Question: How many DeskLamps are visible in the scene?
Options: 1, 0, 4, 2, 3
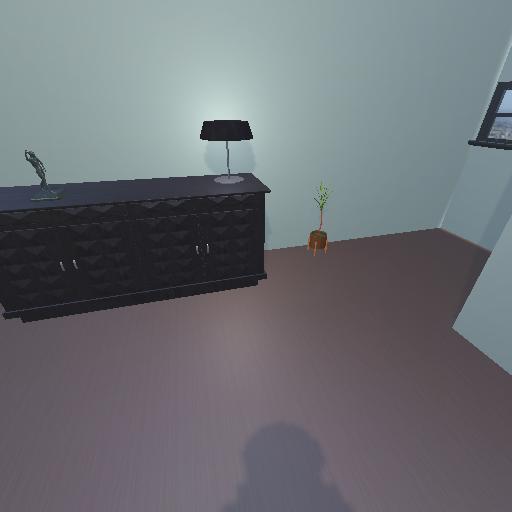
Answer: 1